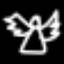
Label: angel